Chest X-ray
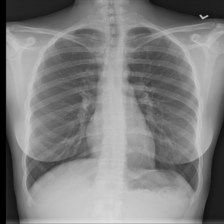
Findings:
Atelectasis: negative
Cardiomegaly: negative
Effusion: negative
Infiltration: negative
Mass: negative
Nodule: negative
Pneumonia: negative
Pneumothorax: negative
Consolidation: negative
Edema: negative
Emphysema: negative
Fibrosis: negative
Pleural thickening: negative
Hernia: negative